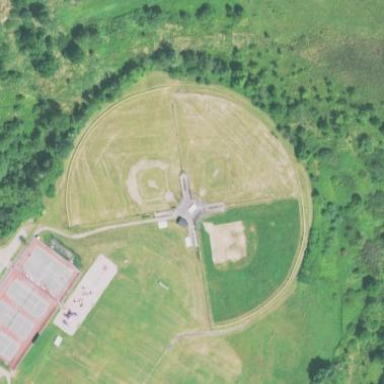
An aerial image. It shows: Baseball pitch for leisure land.